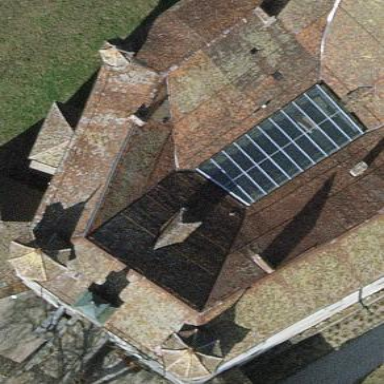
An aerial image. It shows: Historic castle building.